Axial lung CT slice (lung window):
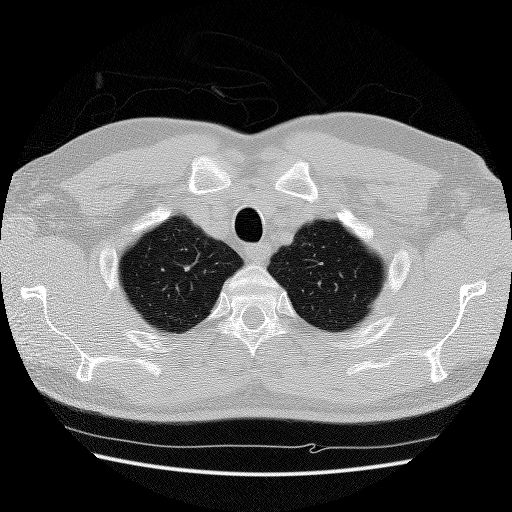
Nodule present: no